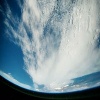
Label: cloud